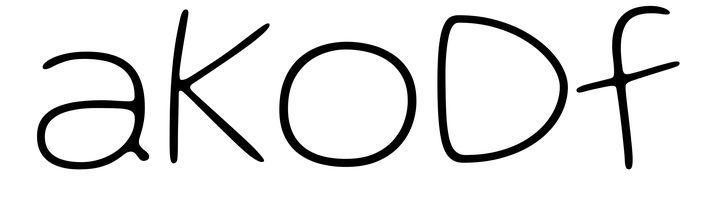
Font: Gluten_Thin